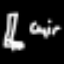
Label: chair